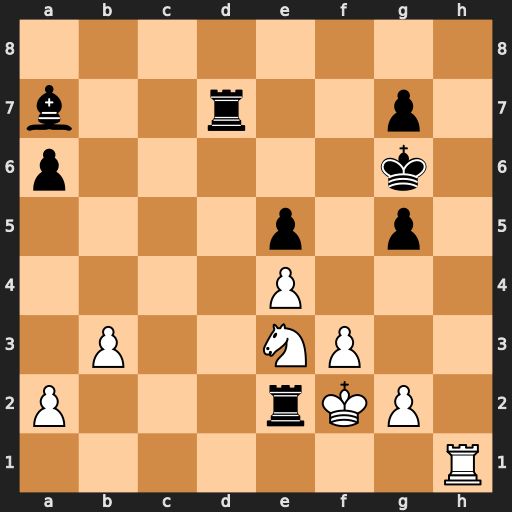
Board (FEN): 8/b2r2p1/p5k1/4p1p1/4P3/1P2NP2/P3rKP1/7R
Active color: w
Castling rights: -
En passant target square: -
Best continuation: Kxe2 Bxe3 Kxe3